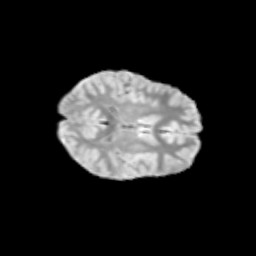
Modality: T2w
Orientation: axial
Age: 10
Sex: female
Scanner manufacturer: siemens
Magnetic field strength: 3 T
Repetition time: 3.8 s
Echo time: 0.07 s